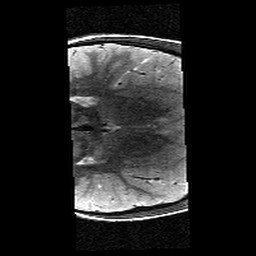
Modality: T2w
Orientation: axial
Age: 10
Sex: female
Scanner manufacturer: siemens
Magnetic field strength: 3 T
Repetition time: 9.23 s
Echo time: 0.067 s